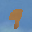
Label: 9